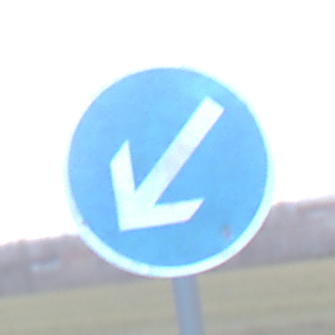
Verkehrszeichen: VorgeschriebeneVorbeifahrtLinks
Umgebung: Outdoor, Nature
Tageszeit: SunriseSunset
Wetter: PartlyCloudy
Licht: Natural
Jahreszeit: NotSpecified
Kontrast: LowContrast